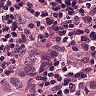
Metastatic tissue present: yes